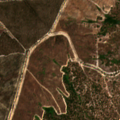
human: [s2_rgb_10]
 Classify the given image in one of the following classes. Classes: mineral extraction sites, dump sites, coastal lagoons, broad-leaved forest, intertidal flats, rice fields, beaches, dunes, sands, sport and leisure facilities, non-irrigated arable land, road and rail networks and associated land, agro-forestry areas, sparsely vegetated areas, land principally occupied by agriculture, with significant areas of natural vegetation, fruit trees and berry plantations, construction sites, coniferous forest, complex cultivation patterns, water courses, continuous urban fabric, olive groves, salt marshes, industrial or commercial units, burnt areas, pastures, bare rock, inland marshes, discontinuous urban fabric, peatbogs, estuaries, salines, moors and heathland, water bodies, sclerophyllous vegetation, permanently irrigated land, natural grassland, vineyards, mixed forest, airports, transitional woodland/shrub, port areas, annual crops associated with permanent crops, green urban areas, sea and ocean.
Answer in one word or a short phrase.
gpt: non-irrigated arable land, agro-forestry areas, broad-leaved forest, mixed forest